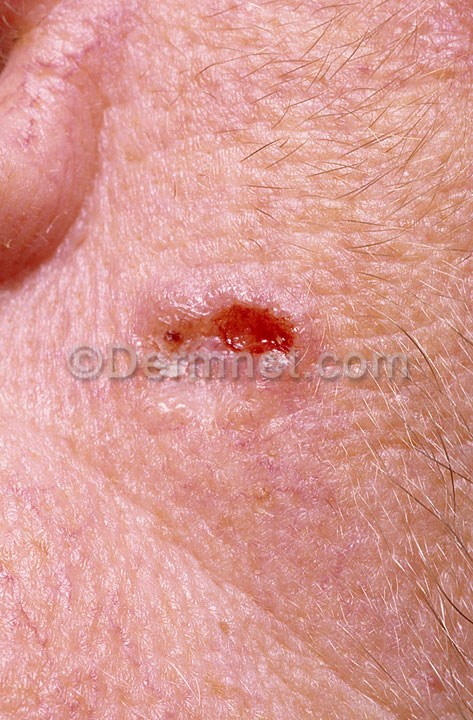
Disease: Actinic Keratosis Basal Cell Carcinoma and other Malignant Lesions